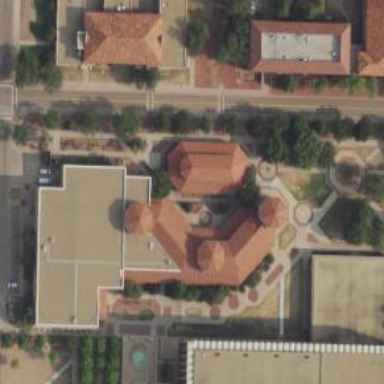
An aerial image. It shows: Library building.